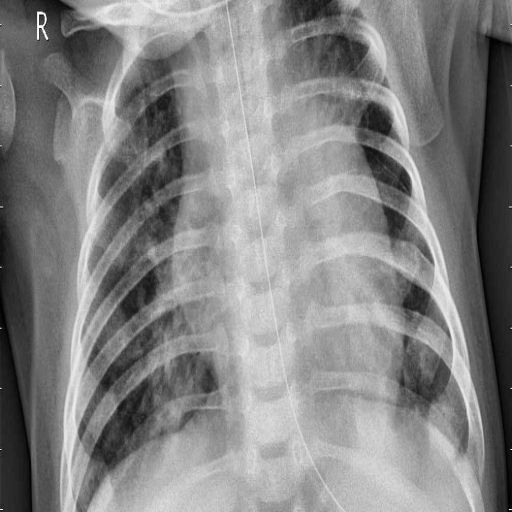
Finding: PNEUMONIA